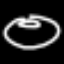
Label: donut